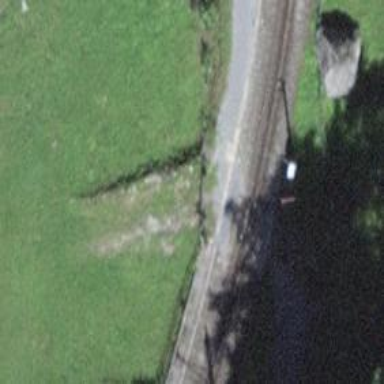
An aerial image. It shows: Railway crossing.